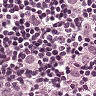
Metastatic tissue present: yes